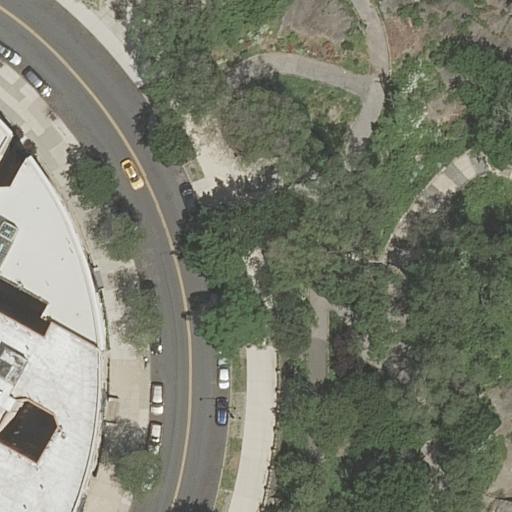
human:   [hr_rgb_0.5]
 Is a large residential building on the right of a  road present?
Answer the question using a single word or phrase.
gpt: no

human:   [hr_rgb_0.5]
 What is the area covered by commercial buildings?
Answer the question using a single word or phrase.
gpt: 0m2

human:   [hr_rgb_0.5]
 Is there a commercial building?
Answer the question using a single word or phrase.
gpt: no

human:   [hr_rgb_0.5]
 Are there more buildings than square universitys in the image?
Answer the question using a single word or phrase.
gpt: yes

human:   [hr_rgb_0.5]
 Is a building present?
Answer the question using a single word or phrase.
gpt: yes

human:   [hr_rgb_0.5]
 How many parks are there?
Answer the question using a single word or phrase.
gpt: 1

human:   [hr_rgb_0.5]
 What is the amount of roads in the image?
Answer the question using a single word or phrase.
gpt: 9

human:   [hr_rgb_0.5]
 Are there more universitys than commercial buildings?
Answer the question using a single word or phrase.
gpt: yes

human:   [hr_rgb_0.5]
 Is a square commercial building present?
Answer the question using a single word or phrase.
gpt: no

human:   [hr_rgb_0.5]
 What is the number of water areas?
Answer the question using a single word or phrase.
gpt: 0

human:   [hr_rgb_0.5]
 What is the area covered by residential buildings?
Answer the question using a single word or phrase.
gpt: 1002m2

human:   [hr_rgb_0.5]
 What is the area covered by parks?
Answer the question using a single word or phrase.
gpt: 10345m2

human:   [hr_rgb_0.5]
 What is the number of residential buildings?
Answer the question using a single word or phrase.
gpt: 2

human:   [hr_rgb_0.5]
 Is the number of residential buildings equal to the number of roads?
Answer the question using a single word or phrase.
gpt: no

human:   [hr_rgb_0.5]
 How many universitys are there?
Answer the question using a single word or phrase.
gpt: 2

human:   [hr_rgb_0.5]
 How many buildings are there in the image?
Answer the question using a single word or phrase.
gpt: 2

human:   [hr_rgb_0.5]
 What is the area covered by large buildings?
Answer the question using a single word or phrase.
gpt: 594m2

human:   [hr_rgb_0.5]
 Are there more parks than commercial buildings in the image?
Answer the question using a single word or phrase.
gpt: yes

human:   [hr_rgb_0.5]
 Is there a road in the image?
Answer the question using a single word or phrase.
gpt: yes

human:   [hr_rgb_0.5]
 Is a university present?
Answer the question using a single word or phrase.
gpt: yes

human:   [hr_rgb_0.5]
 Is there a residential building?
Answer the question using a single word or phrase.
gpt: yes

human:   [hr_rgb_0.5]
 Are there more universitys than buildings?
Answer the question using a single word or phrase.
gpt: no

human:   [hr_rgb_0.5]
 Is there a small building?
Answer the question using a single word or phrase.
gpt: no

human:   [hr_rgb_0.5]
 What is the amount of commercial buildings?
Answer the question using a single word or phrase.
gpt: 0

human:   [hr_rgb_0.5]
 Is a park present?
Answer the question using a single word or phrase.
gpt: yes

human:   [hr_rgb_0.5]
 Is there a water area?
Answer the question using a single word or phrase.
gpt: no

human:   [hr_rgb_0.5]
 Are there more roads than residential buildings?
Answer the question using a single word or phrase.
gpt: yes

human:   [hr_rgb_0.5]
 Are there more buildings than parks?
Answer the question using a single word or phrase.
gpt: yes

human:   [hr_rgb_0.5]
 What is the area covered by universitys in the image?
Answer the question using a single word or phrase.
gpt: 19648m2

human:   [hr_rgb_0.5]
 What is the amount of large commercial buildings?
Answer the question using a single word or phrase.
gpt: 0

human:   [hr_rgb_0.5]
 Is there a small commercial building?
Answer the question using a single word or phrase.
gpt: no

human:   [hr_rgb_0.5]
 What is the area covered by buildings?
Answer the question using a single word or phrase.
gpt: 1002m2

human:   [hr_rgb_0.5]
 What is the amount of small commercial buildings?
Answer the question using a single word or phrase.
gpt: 0

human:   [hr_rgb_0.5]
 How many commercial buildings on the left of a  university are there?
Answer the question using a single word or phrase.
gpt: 0

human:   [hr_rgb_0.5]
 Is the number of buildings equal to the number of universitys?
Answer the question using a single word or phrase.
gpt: yes

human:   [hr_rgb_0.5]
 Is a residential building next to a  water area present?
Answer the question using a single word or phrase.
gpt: no

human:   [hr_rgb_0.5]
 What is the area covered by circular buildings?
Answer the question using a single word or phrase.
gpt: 0m2

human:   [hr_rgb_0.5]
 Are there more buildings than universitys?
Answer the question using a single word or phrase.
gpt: no

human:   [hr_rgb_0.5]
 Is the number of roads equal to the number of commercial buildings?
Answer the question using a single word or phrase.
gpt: no

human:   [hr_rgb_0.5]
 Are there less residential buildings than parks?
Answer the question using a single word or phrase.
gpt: no

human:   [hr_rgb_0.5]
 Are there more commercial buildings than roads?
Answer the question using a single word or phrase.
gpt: no

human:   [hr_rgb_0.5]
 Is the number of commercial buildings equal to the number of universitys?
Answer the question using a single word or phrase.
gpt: no

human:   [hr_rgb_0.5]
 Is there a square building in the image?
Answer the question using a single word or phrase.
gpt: no

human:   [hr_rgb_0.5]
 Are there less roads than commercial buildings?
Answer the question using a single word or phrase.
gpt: no

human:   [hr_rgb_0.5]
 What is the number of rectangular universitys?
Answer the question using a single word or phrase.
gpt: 2

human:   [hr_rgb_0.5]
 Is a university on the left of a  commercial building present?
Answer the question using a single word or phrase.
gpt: no

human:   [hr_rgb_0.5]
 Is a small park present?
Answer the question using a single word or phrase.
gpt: no

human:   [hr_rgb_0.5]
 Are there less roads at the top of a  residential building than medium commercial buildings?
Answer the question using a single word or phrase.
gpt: no

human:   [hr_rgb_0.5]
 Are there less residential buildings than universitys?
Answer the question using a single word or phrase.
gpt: no

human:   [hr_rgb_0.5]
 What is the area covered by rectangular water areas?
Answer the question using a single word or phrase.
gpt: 0m2

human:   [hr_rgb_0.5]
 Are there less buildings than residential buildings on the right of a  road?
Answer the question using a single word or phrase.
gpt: no

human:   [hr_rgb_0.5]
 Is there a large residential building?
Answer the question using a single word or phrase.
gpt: yes

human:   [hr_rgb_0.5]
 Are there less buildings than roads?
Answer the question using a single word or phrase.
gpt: yes

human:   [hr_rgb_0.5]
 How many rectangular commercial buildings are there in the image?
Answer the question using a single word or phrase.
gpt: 0

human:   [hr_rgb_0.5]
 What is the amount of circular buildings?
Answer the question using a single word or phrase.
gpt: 0

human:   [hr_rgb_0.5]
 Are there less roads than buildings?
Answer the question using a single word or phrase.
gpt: no

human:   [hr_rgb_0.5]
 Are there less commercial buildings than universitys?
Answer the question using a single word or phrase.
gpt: yes

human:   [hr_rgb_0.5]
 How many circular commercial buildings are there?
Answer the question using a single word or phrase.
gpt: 0

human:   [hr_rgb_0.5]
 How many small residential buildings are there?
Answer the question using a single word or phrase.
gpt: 0

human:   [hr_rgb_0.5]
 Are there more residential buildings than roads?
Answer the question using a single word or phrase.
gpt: no

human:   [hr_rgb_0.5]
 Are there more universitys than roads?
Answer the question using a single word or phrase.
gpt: no

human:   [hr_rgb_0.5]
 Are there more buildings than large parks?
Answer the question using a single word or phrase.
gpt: yes

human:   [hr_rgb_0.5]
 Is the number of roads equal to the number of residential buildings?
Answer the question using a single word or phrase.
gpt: no

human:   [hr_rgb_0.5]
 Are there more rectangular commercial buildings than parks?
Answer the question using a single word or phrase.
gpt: no